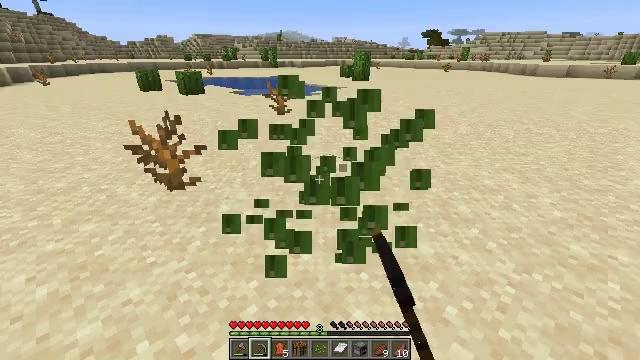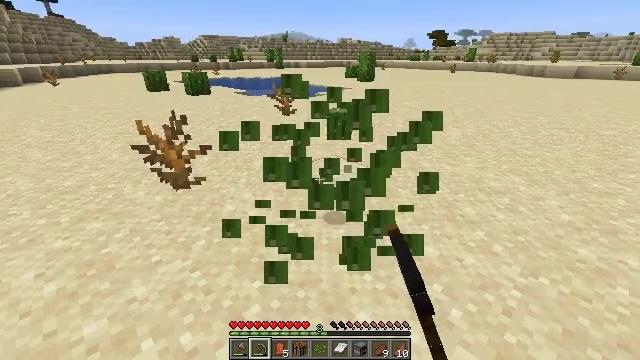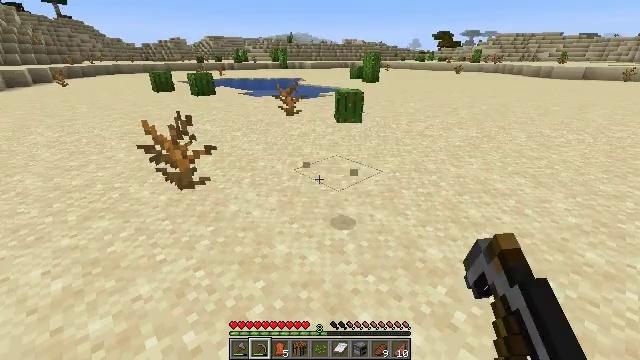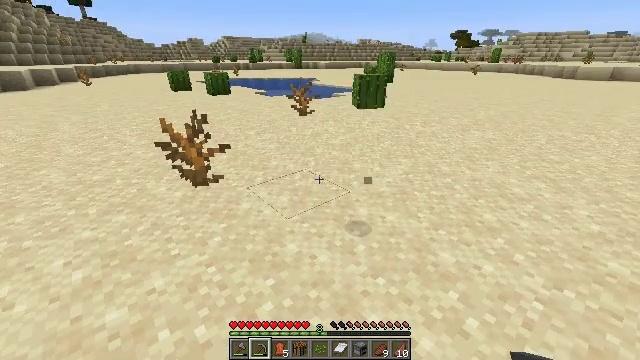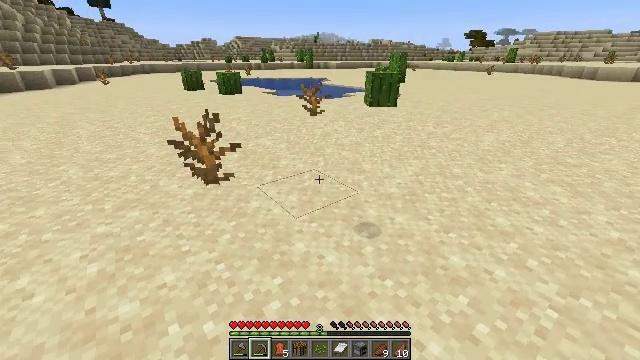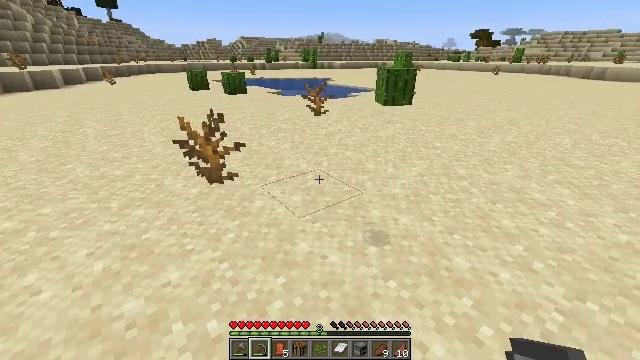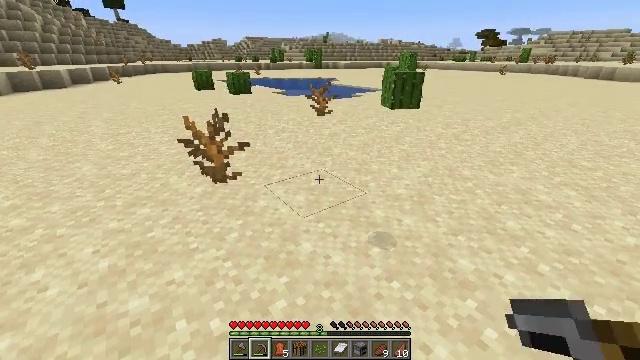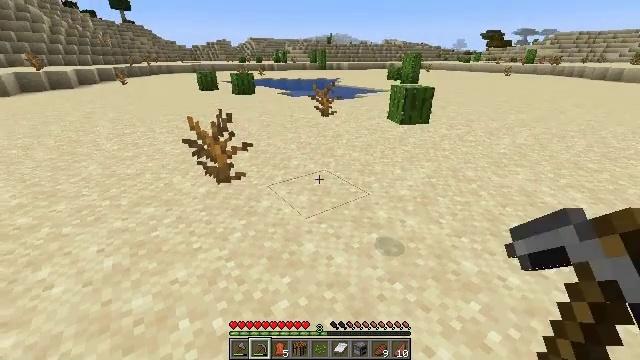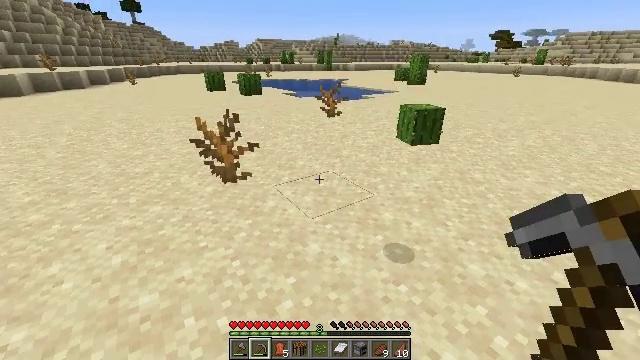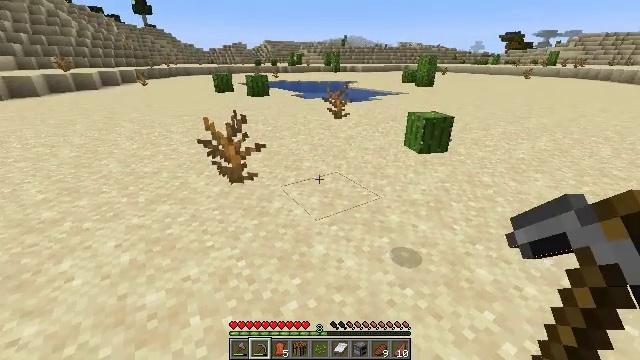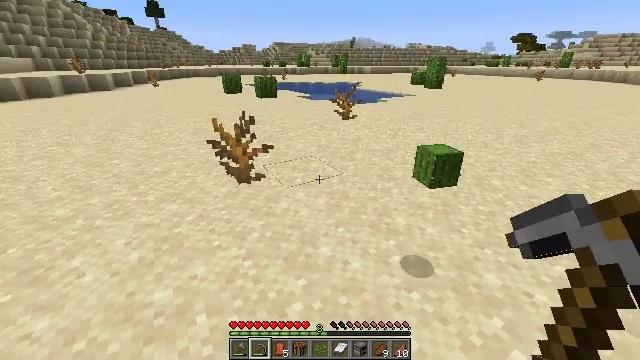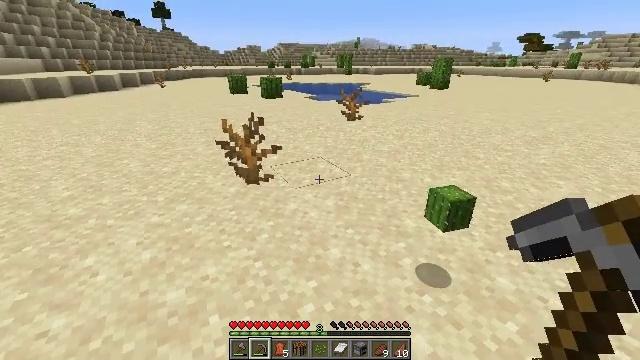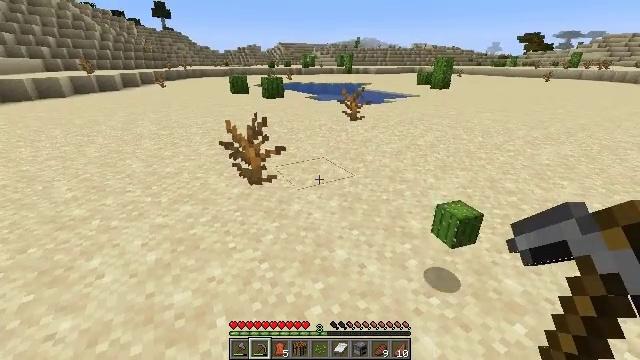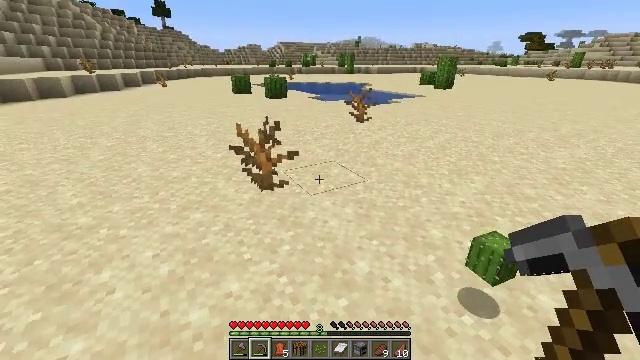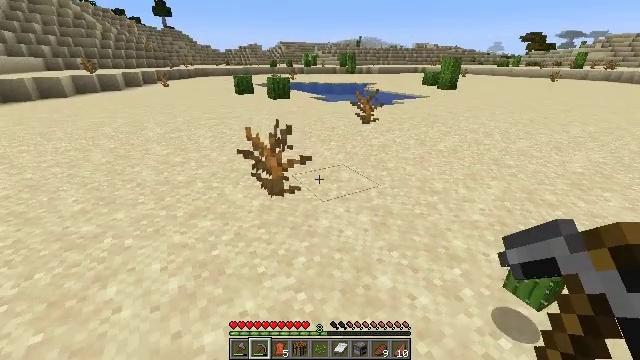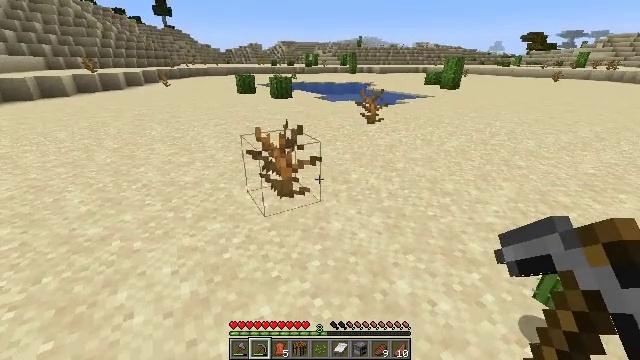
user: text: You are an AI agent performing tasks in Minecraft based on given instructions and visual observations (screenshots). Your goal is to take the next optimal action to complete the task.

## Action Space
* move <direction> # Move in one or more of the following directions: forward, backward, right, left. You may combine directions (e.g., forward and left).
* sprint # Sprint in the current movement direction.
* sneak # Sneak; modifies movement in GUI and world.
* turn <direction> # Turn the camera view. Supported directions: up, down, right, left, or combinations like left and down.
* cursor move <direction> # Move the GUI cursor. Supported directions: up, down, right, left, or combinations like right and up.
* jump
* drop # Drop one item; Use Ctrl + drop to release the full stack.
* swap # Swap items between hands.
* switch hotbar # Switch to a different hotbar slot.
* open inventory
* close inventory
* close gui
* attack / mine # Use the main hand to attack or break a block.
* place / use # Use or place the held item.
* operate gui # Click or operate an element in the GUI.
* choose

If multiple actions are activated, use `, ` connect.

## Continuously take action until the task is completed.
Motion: motion action
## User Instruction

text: Mine the dead bush in the desert.
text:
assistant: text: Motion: turn left
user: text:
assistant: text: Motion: no_op
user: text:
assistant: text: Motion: turn left
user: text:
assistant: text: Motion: turn left
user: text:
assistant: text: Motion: no_op
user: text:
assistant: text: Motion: no_op
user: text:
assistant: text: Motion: no_op
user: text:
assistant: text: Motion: turn left
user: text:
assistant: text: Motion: turn left
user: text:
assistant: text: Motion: turn left
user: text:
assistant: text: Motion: move left
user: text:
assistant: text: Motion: move forward and move left
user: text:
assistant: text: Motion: move forward and move left
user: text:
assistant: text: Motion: move forward and move left
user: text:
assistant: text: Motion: move left
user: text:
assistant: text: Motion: move left
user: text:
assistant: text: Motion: move left
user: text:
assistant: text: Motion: move forward and move left
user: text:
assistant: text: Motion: move forward and move left
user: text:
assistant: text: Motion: move forward and move left
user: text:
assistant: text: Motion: move forward and move left
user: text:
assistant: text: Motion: move forward
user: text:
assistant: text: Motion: move forward
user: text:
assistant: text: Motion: move forward and move right
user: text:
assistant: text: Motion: move forward and move right
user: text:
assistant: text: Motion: move forward and move right, turn left
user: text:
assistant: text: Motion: move forward and move right, turn down
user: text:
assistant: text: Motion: move forward and move right, turn right and down
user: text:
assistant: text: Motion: move right, turn right and down
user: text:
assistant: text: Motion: turn right and down